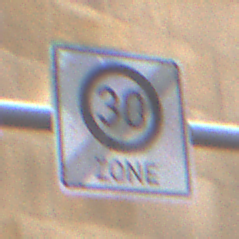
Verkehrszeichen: EndeZone30
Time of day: Midday
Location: Outdoor (Urban)
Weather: Overcast
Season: NotSpecified
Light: Natural